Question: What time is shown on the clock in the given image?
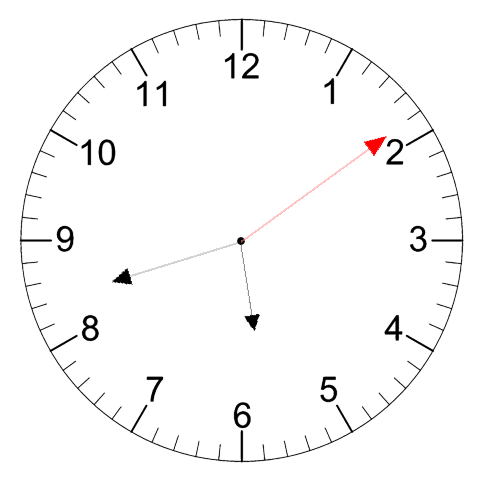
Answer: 05:42:09